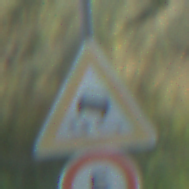
Verkehrszeichen: SchleuderOderRutschgefahr
Zusatzzeichen unten: Geschwindigkeit5
Umgebung: Outdoor, RoadRail
Tageszeit: MorningAfternoon
Wetter: Clear
Licht: Natural
Jahreszeit: NotSpecified
Kontrast: HighContrast